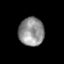
Tissue: prostate
Cell type: B cells
Senescence score: 0.6907
Nuclear area (px): 706
Mean DAPI intensity: 145.102